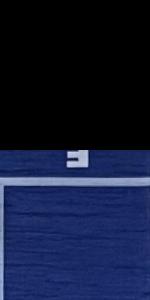
Label: Empty